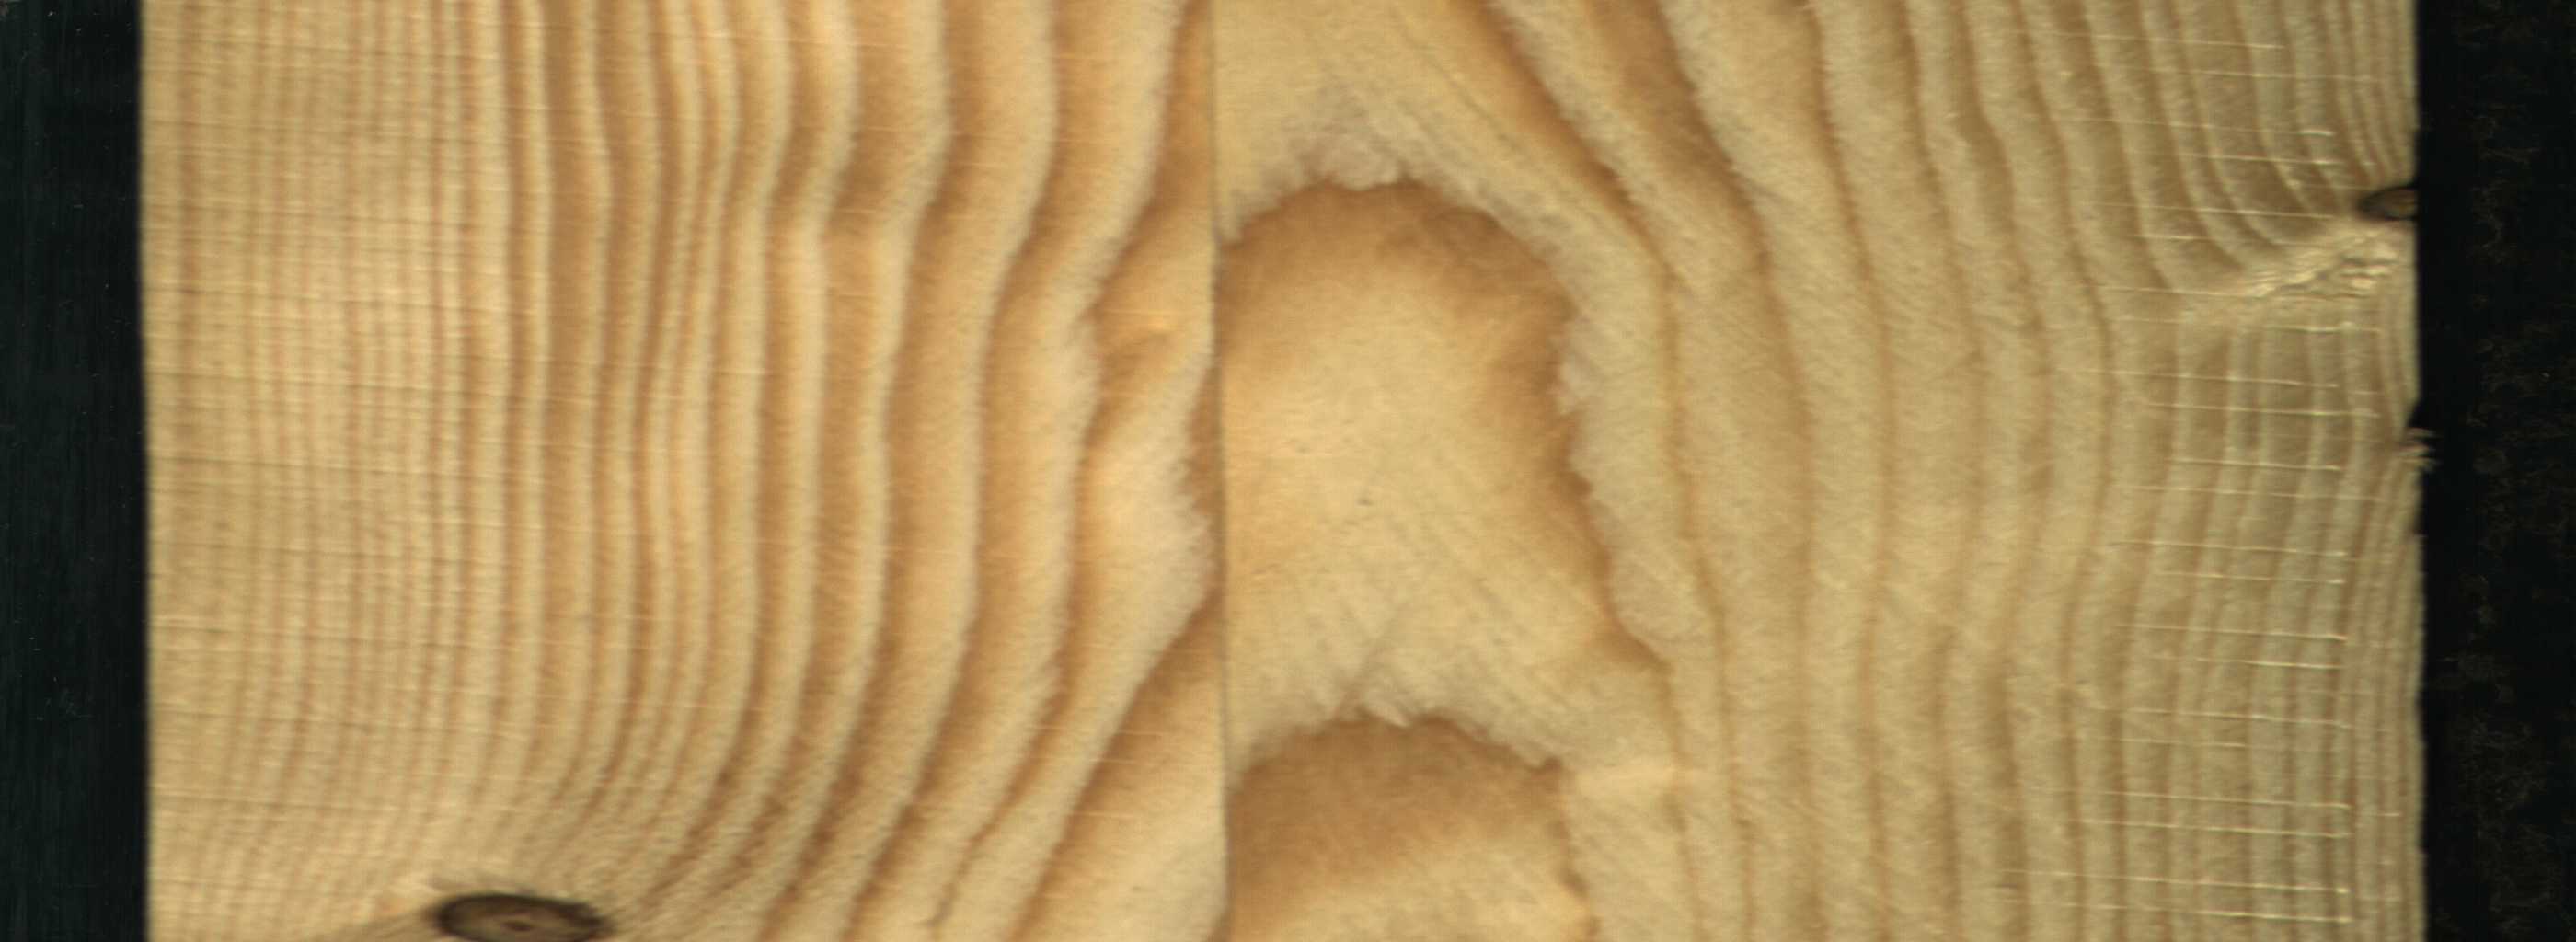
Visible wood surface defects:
Dead_Knot
Dead_Knot